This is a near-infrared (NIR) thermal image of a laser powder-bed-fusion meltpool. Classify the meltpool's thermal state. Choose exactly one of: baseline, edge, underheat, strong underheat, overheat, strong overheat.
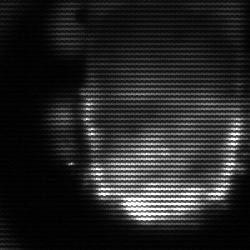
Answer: baseline